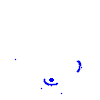
Particle: proton